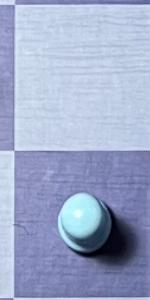
Label: Pawn_White